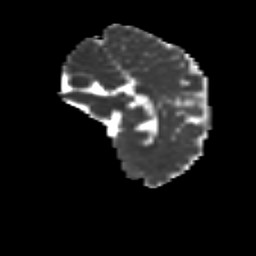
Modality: MD
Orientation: sagittal
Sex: male
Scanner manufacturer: siemens
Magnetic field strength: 3 T
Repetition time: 5 s
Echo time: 0.071 s